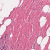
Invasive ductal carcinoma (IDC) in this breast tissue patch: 0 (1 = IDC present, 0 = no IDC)